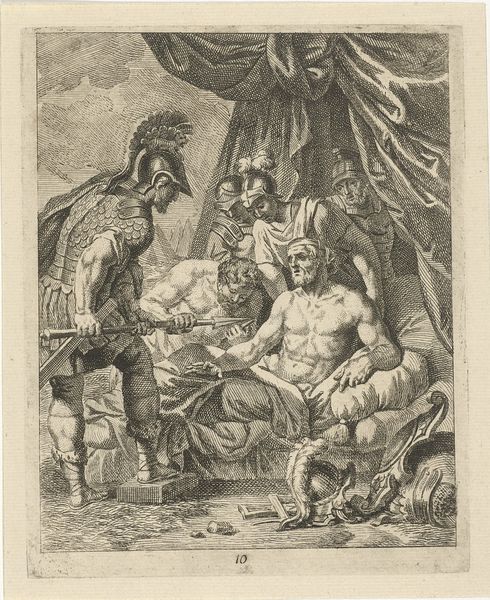
Titel: Achilles verwondt Telephos
Künstler: J. Alexander Janssens
Standort: Amsterdam
Institution: Rijksmuseum
Schlagwörter: gemälde, festnahme, gefangen, kohlezeichnung, römer, christus, jesus, pfeil